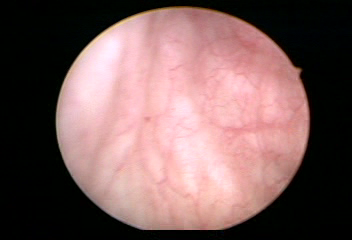
Modality: WLC
Class: Normal mucosa
Bladder cancer association: No